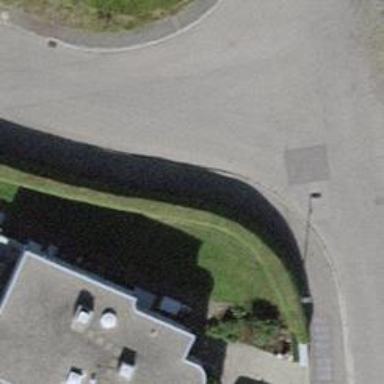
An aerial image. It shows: Hedge acting as barrier.